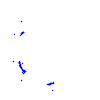
Particle: proton